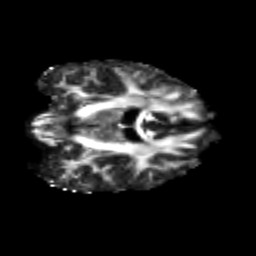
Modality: FA
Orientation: coronal
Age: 25
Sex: female
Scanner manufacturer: siemens
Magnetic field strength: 3 T
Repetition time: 3.5 s
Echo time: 0.125 s